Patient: sex M, age 65
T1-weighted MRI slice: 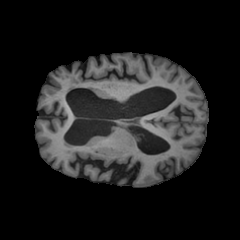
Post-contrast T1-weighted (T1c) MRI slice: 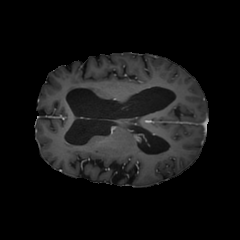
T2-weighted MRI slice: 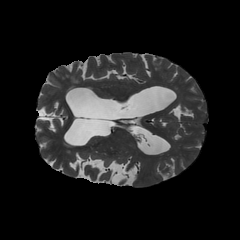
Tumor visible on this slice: no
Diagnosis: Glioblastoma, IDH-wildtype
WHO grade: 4